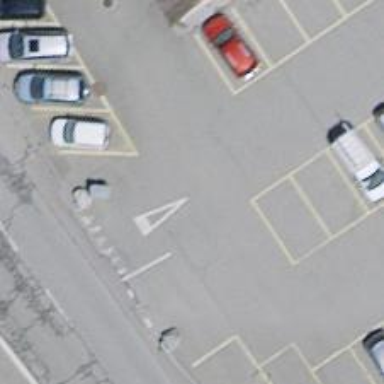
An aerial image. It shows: Road serving as parking aisle.